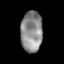
Tissue: skin
Cell type: Epithelial cells
Senescence score: 0.2705
Nuclear area (px): 869
Mean DAPI intensity: 138.997